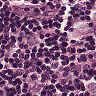
Metastatic tissue present: yes